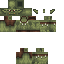
A female zombie skin with green skin, wearing brown helmet dressed in a green hoodie and brown pants, featuring a fangs.